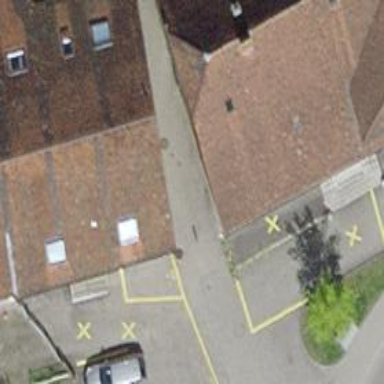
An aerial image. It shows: Bollard.